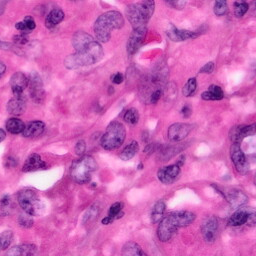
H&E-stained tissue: Pancreatic